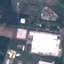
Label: Industrial